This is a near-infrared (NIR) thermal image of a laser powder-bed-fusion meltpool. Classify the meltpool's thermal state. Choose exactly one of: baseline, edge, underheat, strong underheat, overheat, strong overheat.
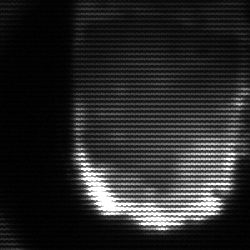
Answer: baseline